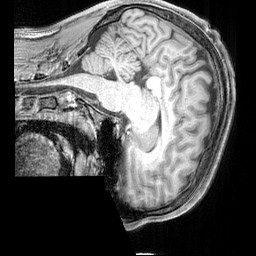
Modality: T1w
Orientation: sagittal
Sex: male
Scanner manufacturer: siemens
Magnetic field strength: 3 T
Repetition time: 2.3 s
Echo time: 0.00226 s